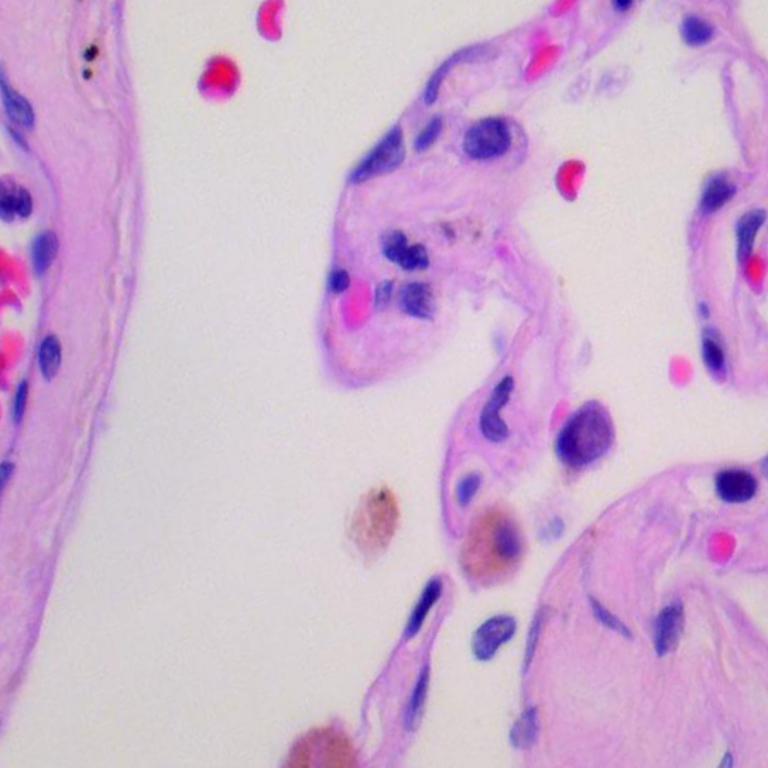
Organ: lung
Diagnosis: benign